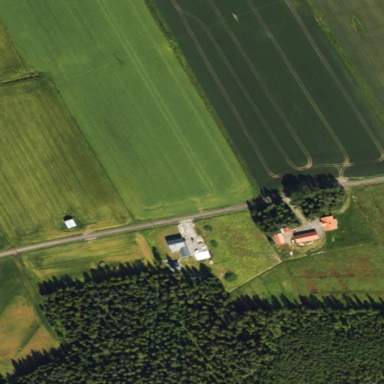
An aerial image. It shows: View of farmland.